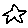
Label: star